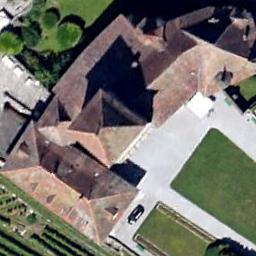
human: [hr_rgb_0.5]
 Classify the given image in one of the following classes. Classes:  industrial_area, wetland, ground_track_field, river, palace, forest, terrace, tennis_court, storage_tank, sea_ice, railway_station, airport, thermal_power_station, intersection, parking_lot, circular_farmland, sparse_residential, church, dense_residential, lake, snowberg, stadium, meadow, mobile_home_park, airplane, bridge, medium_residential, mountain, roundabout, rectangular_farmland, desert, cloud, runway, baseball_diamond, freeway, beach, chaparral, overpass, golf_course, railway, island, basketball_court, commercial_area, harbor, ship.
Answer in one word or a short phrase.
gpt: palace